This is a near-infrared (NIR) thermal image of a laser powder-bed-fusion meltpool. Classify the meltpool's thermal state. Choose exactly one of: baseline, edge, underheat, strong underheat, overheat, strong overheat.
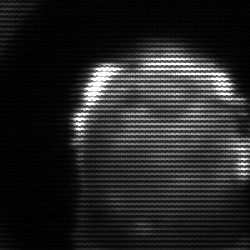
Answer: baseline